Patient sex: F
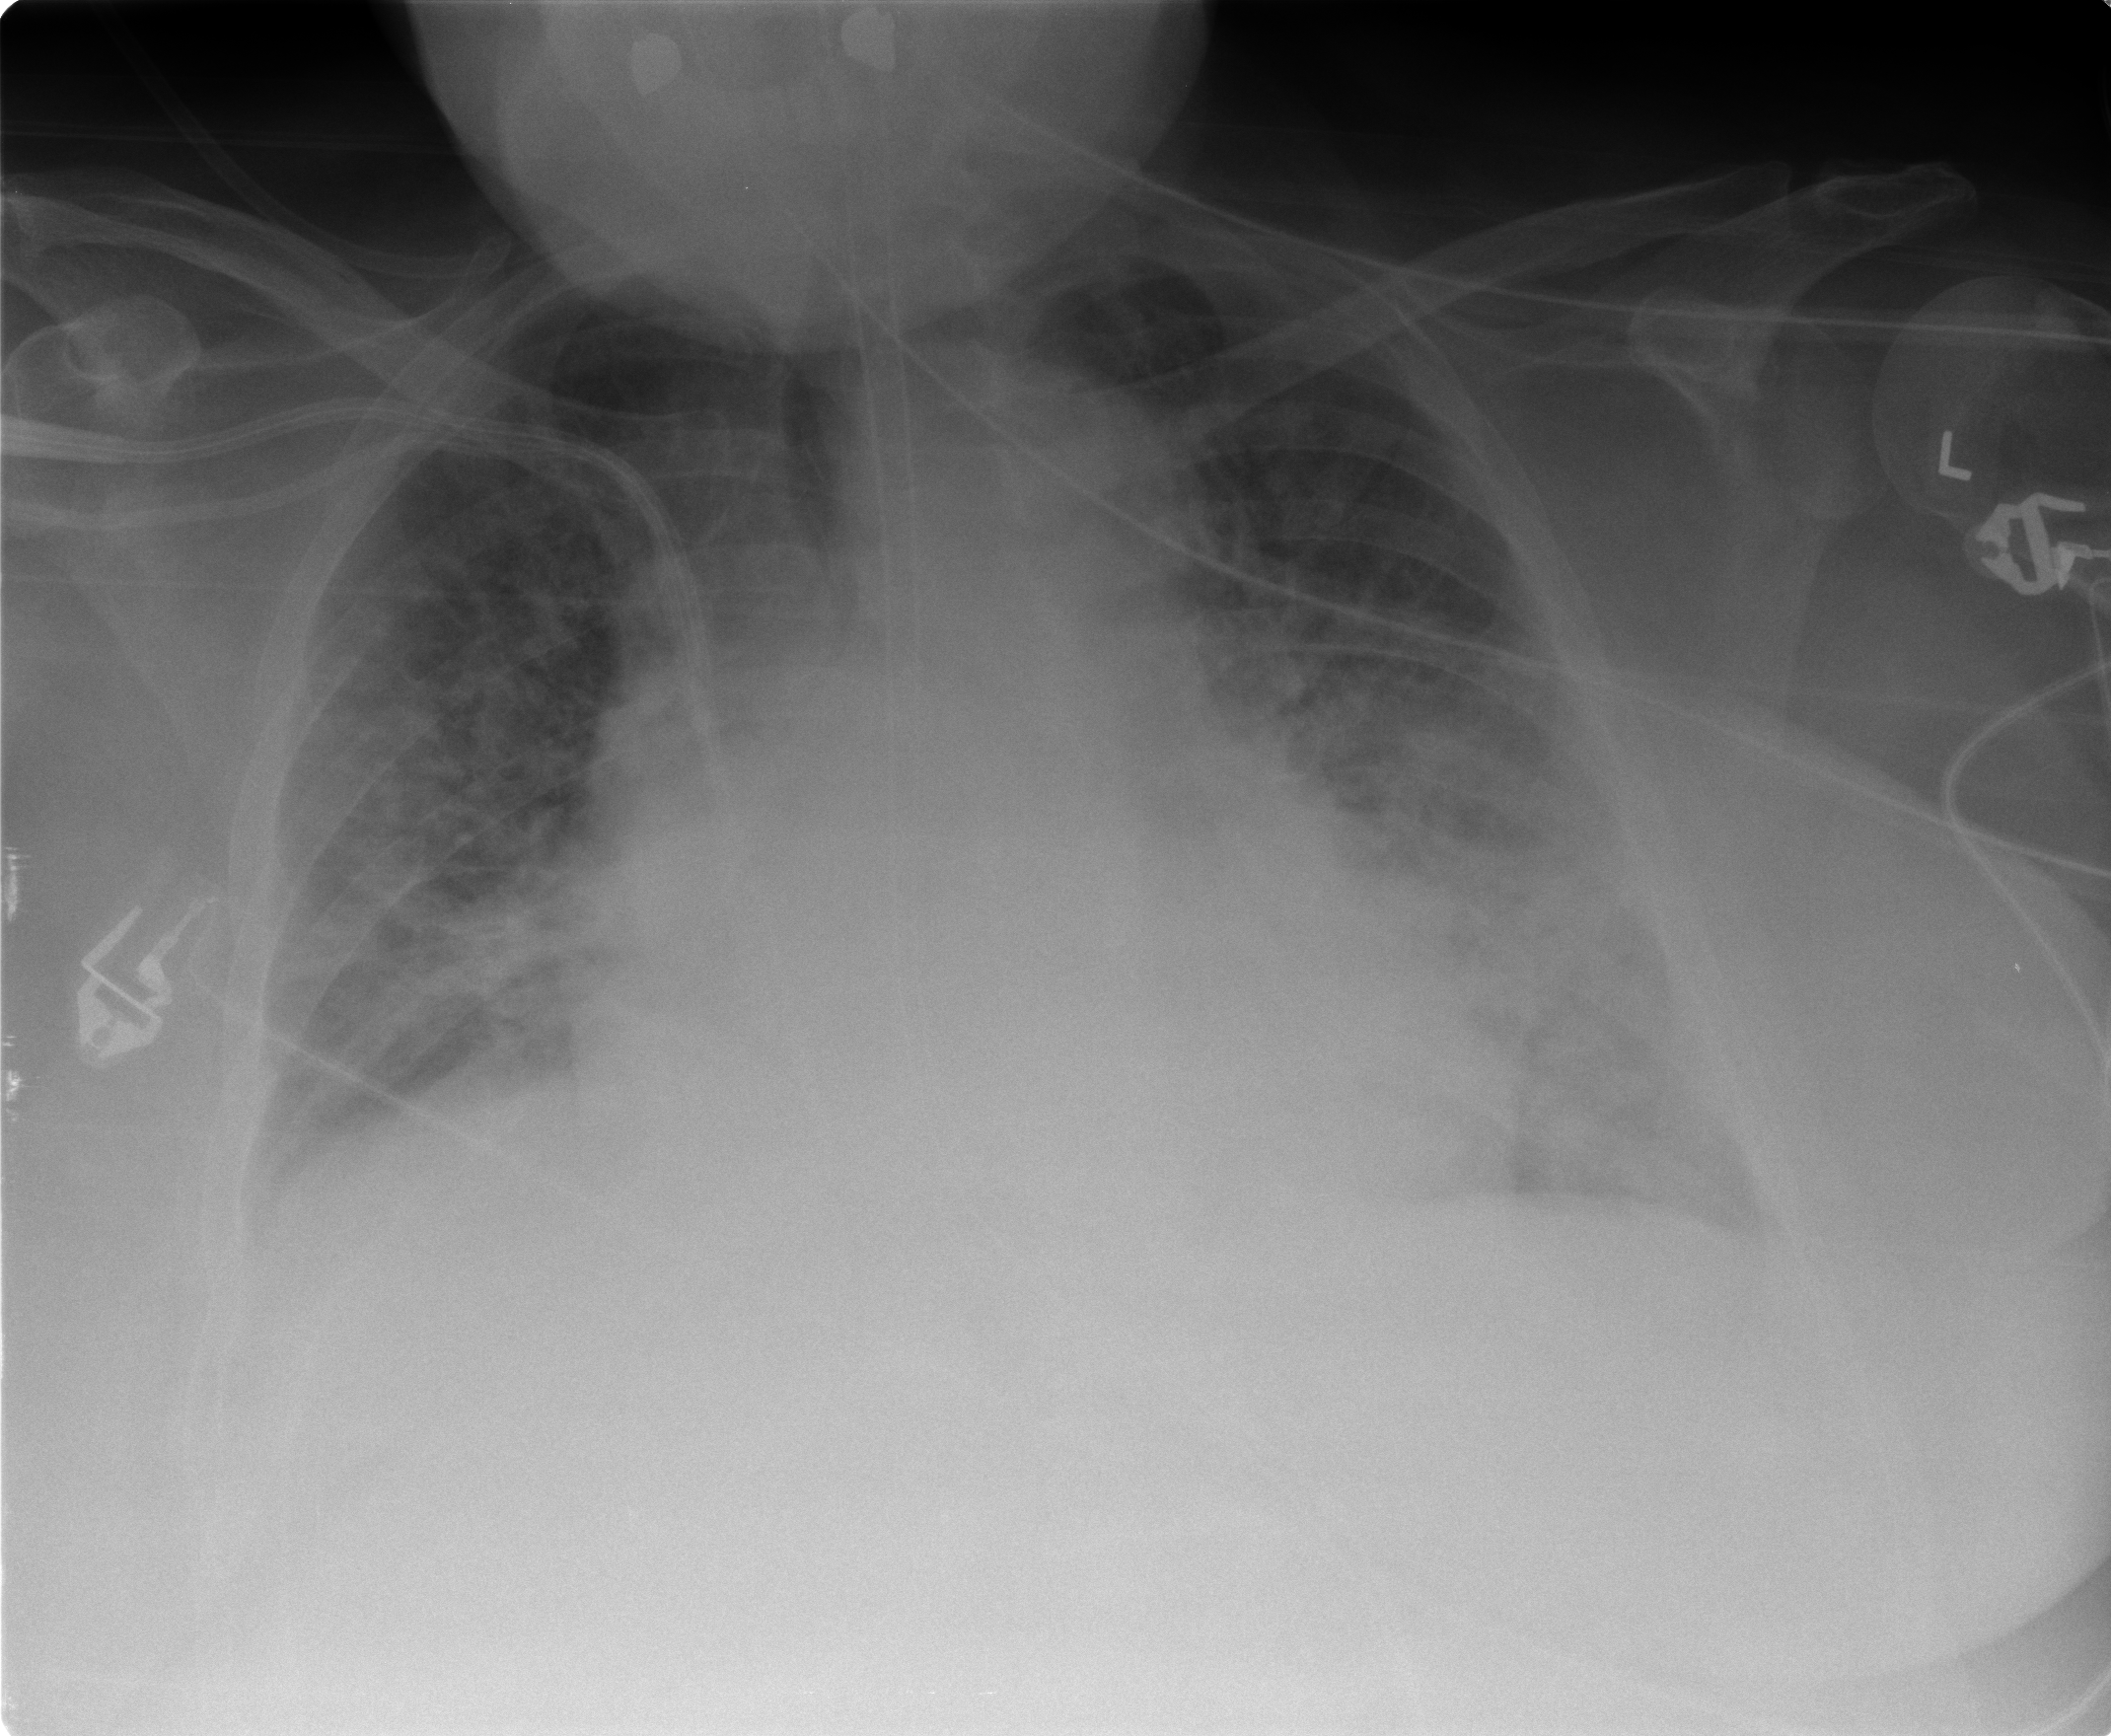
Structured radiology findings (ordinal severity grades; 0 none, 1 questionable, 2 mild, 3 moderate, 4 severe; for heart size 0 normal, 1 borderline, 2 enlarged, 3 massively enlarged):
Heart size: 2
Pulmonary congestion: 3
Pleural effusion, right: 1
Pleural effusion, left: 2
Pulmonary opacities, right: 2
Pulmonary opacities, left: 2
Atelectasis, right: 2
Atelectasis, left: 2